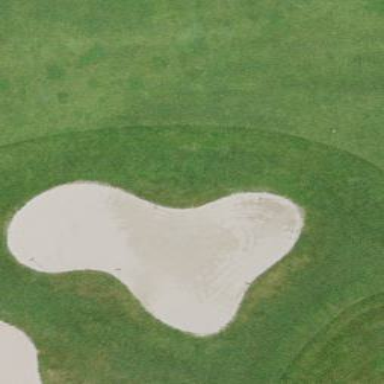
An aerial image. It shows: Sandy area is golf bunker.